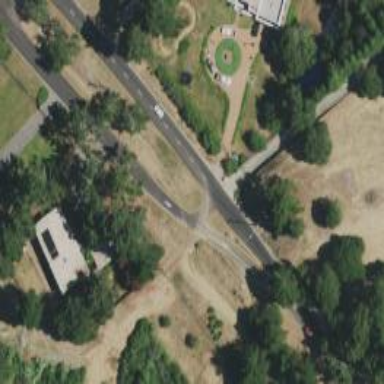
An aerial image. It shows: Secondary road with shared cycleway.